Interaction volume radius: 10 \u00c5
Interaction volume height: 10 \u00c5
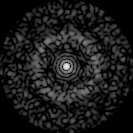
Disorder parameter: 0.8049